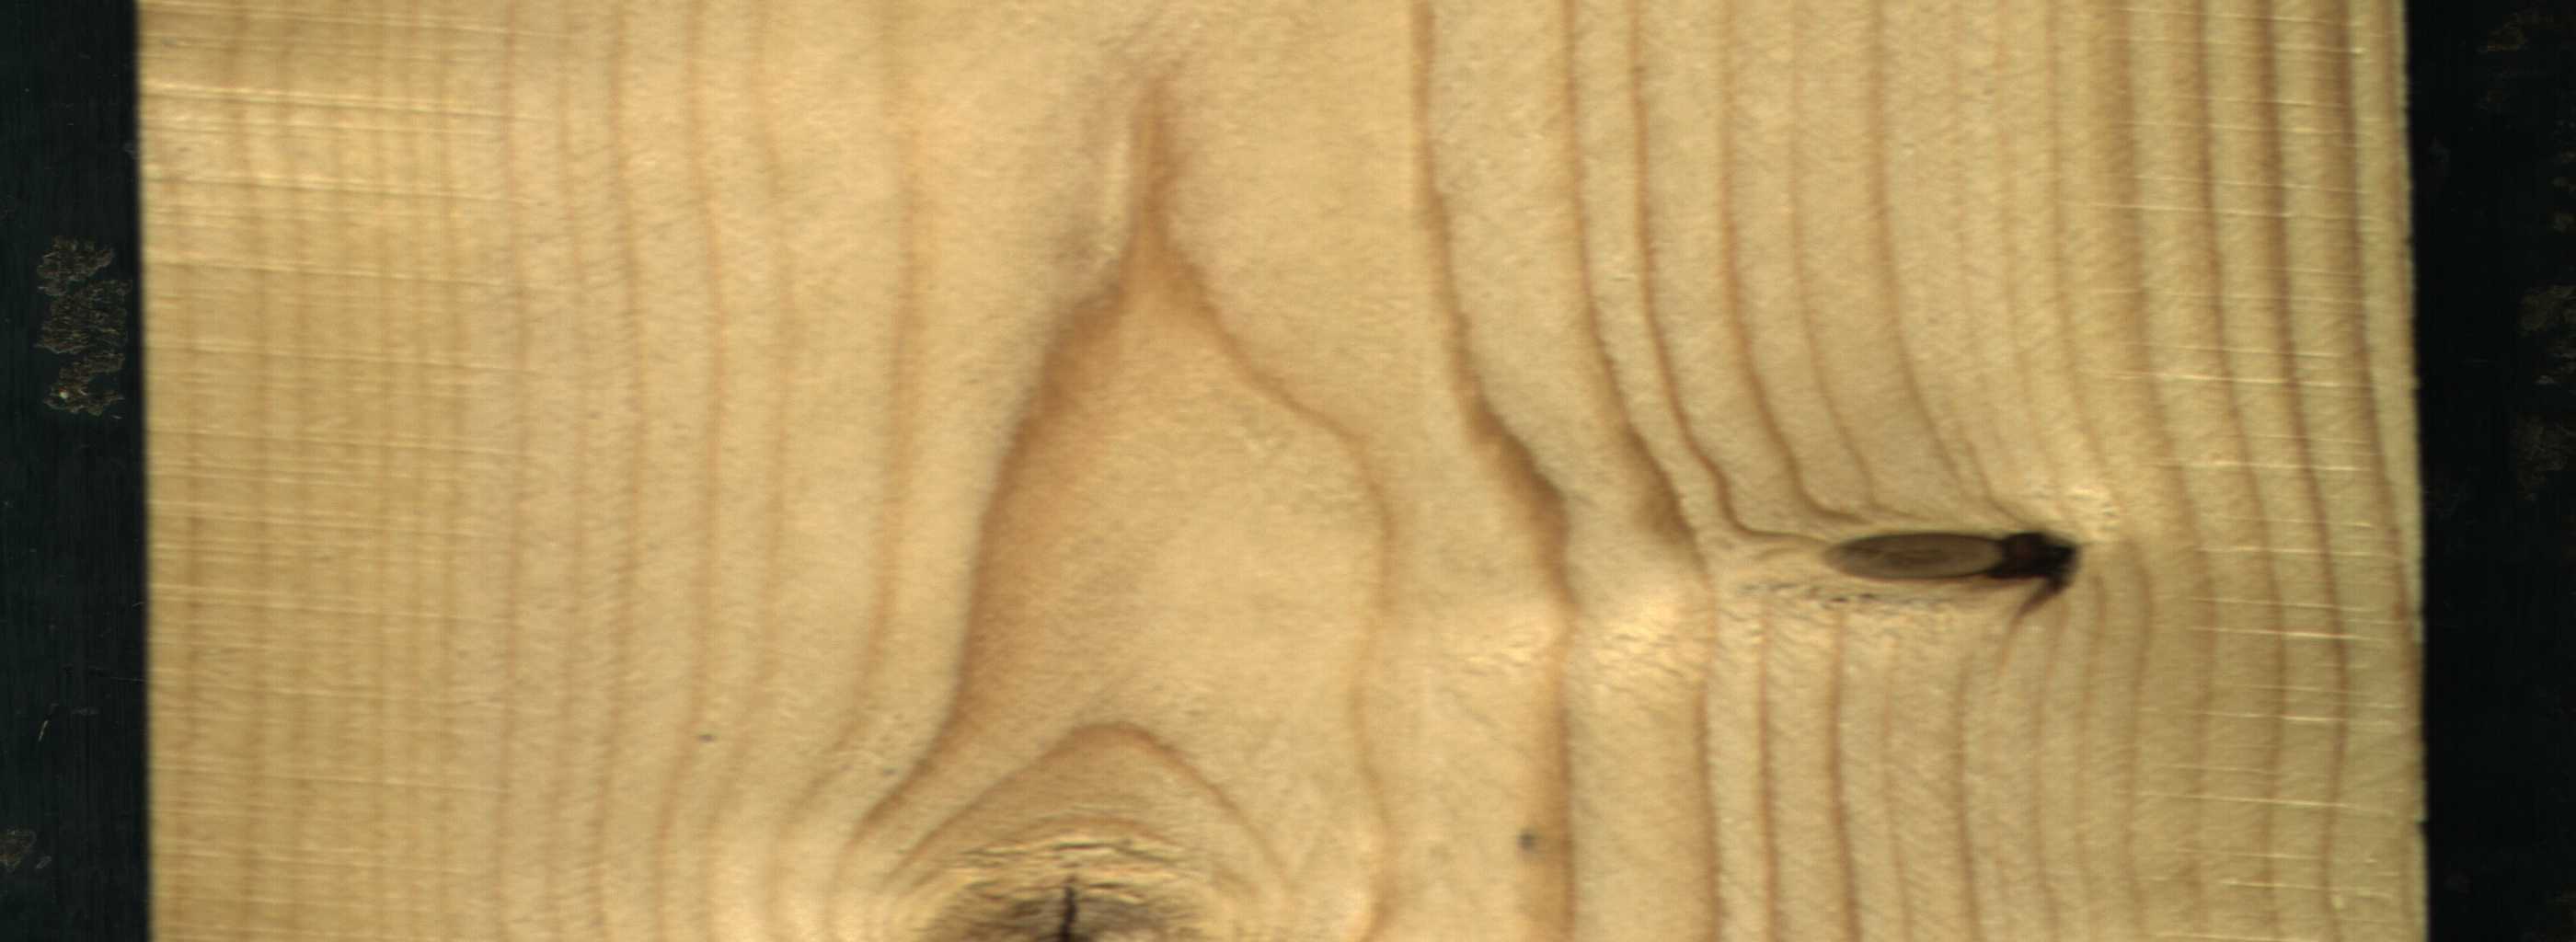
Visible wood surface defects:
knot_with_crack
Dead_Knot